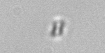
Label: Chaetoceros_tenuissimus